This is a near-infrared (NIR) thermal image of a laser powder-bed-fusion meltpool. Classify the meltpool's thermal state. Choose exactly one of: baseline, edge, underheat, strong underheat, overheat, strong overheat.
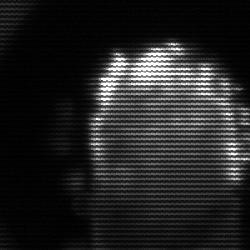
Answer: baseline